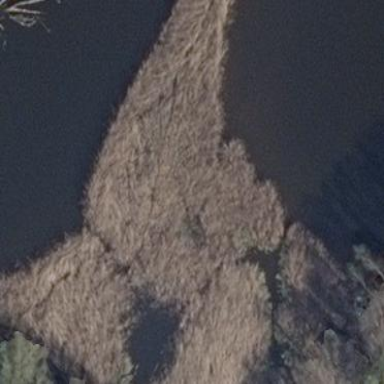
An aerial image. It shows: Reedbed in wetland area.